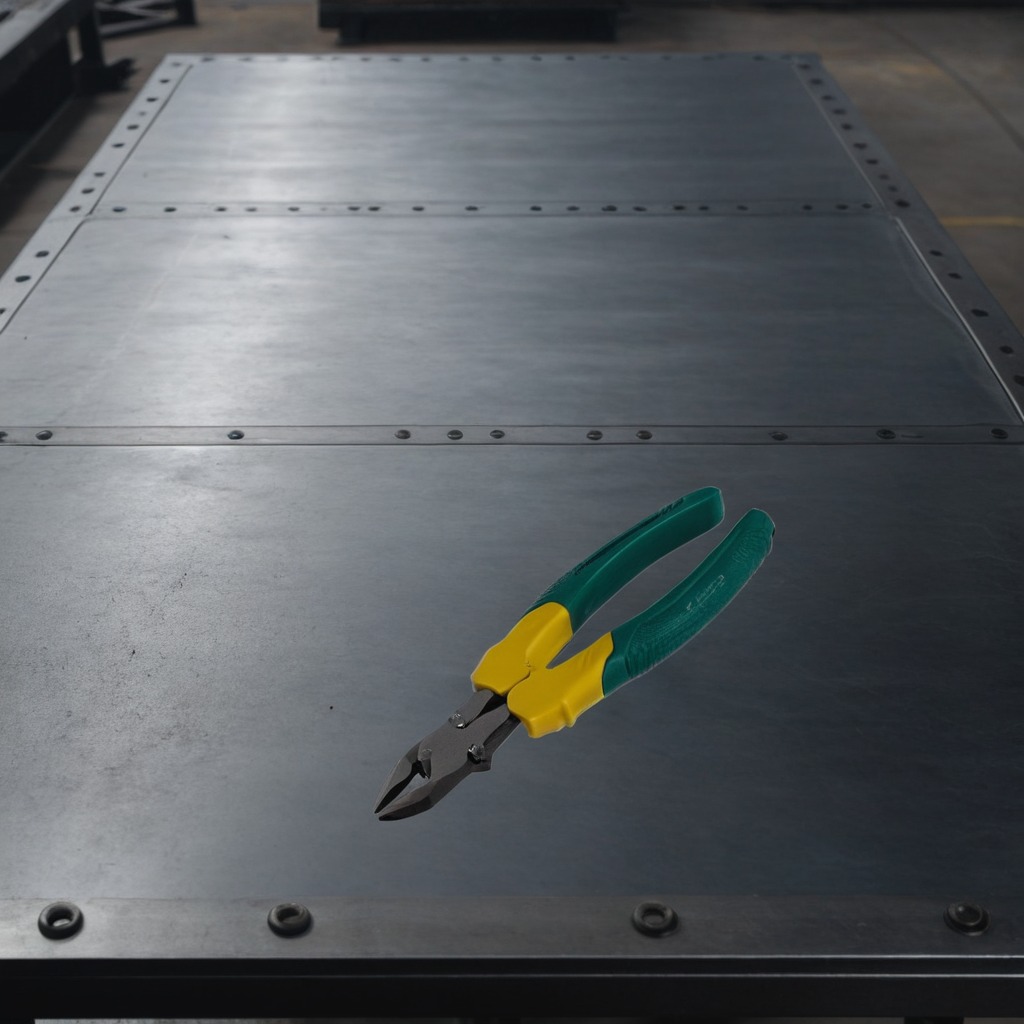
A plier is lying on the cold steel table in a mining workshop.